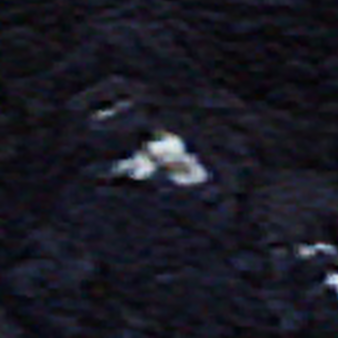
Label: other